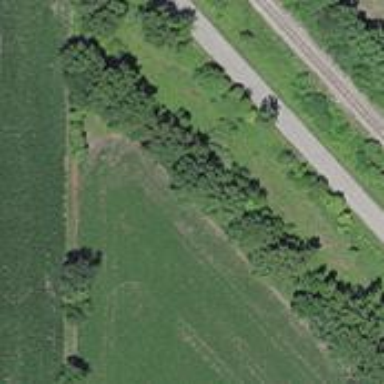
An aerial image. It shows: Abandoned railway siding.